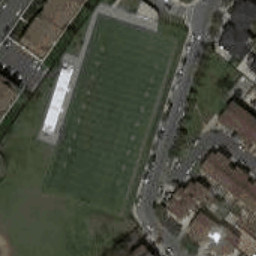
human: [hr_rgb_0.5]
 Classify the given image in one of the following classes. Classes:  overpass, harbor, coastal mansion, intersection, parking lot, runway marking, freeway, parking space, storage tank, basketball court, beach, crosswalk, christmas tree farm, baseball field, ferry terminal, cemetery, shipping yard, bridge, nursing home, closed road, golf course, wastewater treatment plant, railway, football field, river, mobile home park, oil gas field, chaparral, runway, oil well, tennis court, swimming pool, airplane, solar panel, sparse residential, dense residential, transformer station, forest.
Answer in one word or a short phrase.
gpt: football field